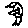
Label: bird